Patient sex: M
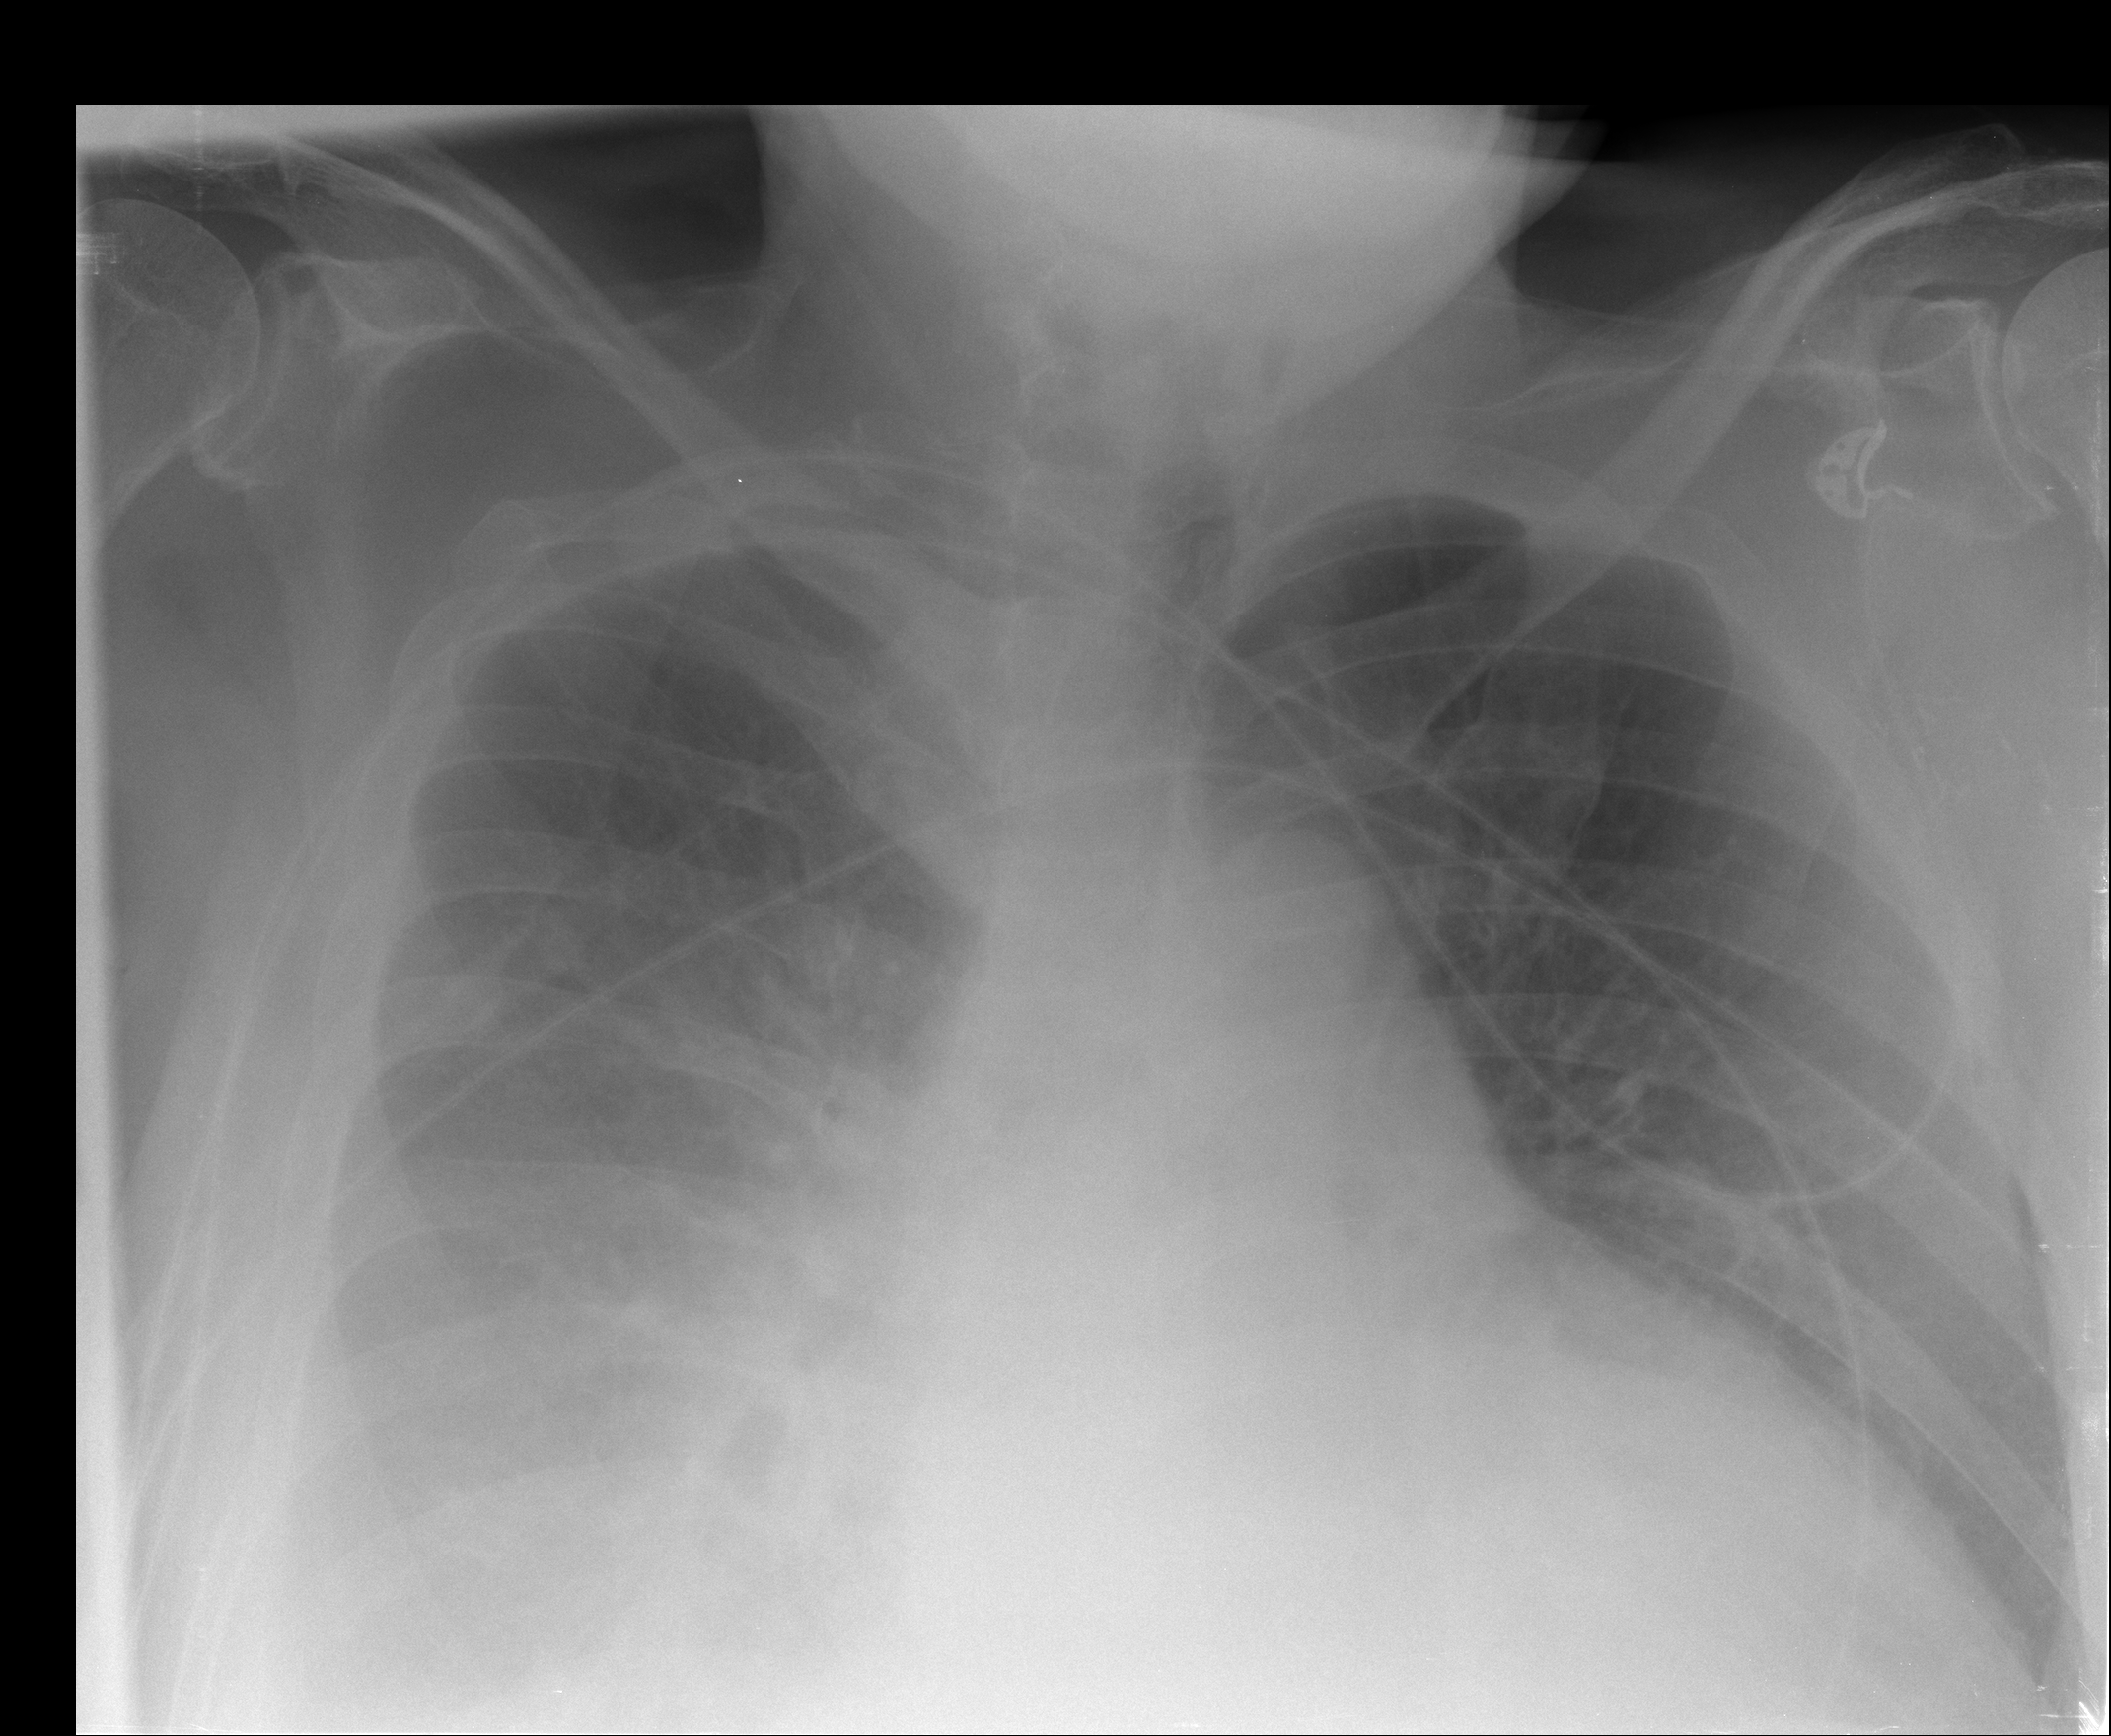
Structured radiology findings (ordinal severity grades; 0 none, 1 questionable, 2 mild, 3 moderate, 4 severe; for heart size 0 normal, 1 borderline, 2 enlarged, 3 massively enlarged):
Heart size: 2
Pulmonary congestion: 2
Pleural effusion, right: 3
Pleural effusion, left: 2
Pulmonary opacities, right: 0
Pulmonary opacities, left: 0
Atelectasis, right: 2
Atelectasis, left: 2